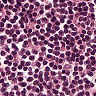
Metastatic tissue present: no